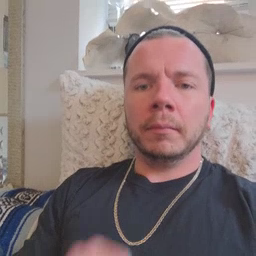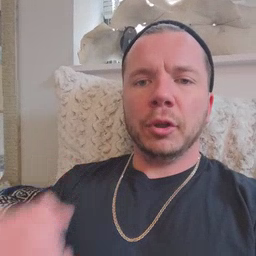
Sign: jeans